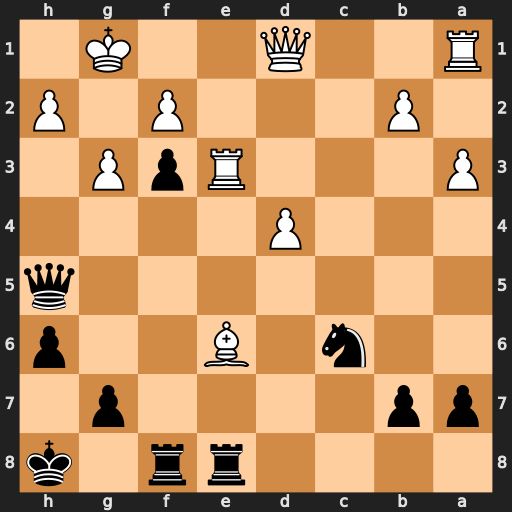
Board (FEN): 4rr1k/pp4p1/2n1B2p/7q/3P4/P3RpP1/1P3P1P/R2Q2K1
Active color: b
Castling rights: -
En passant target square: -
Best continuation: Rxe6 Rxe6 Qh3